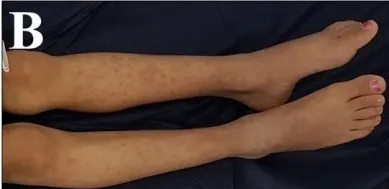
Clinical presentation of the case with IL12RB1 deficiency. Pictures were taken on different occasions: over the abdominal wall surrounding the umbilicus.
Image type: medical_photograph (skin_photograph)